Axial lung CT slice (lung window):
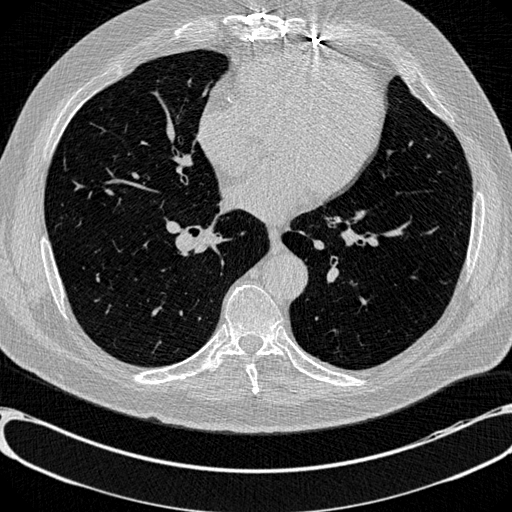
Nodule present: no